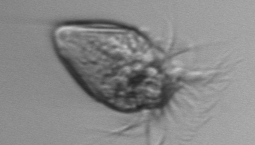
Label: Strombidium_morphotype1